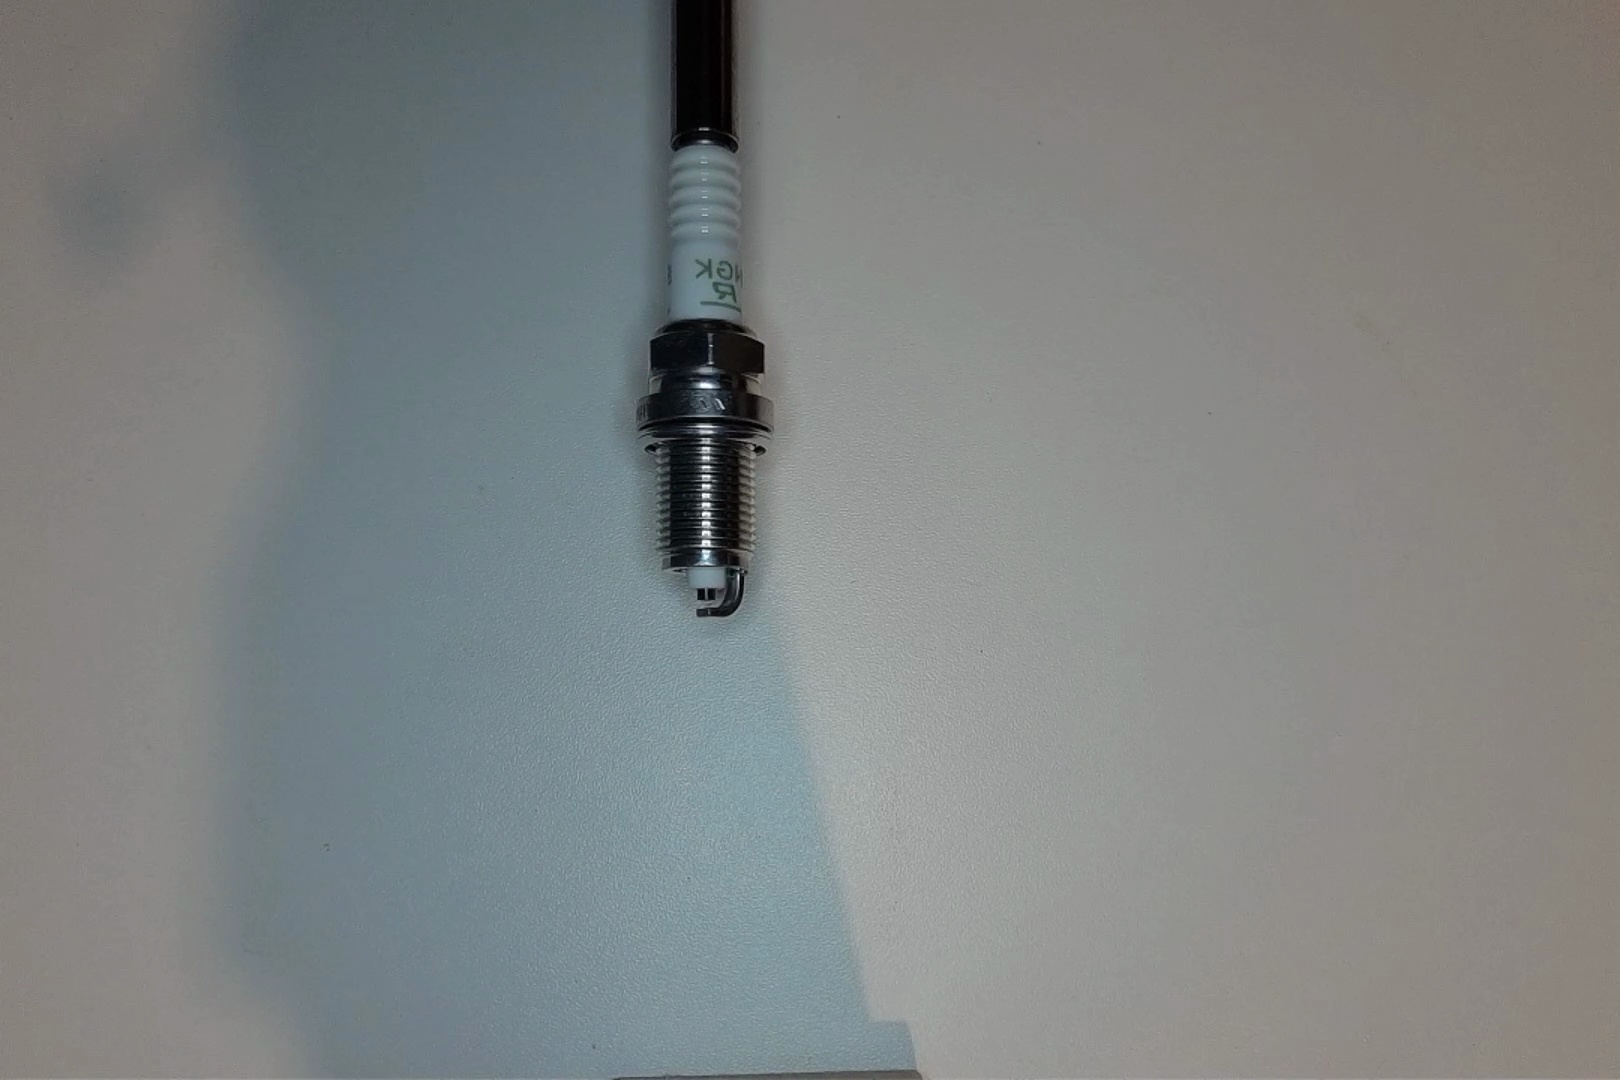
Label: normal